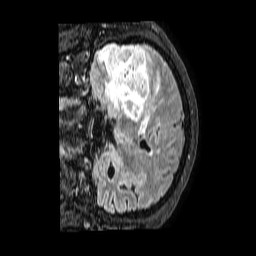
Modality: FLAIR
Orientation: coronal
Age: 53
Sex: male
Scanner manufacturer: philips
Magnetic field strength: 1.5 T
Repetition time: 4.8 s
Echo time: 0.3 s